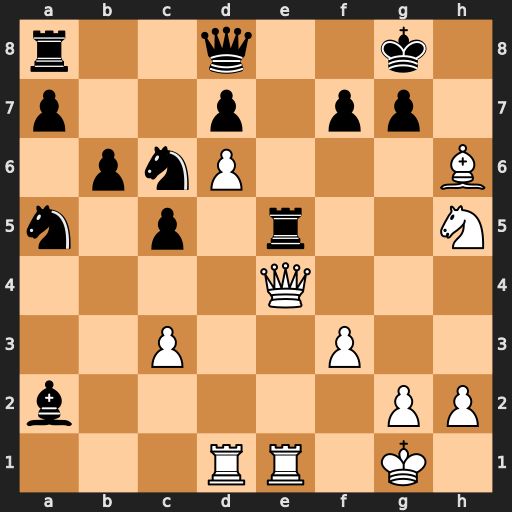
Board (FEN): r2q2k1/p2p1pp1/1pnP3B/n1p1r2N/4Q3/2P2P2/b5PP/3RR1K1
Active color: w
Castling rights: -
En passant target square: -
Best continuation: Qg4 g6 Rxe5